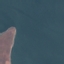
Land use / land cover: SeaLake